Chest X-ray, AP view. Patient: 54 years old, sex M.
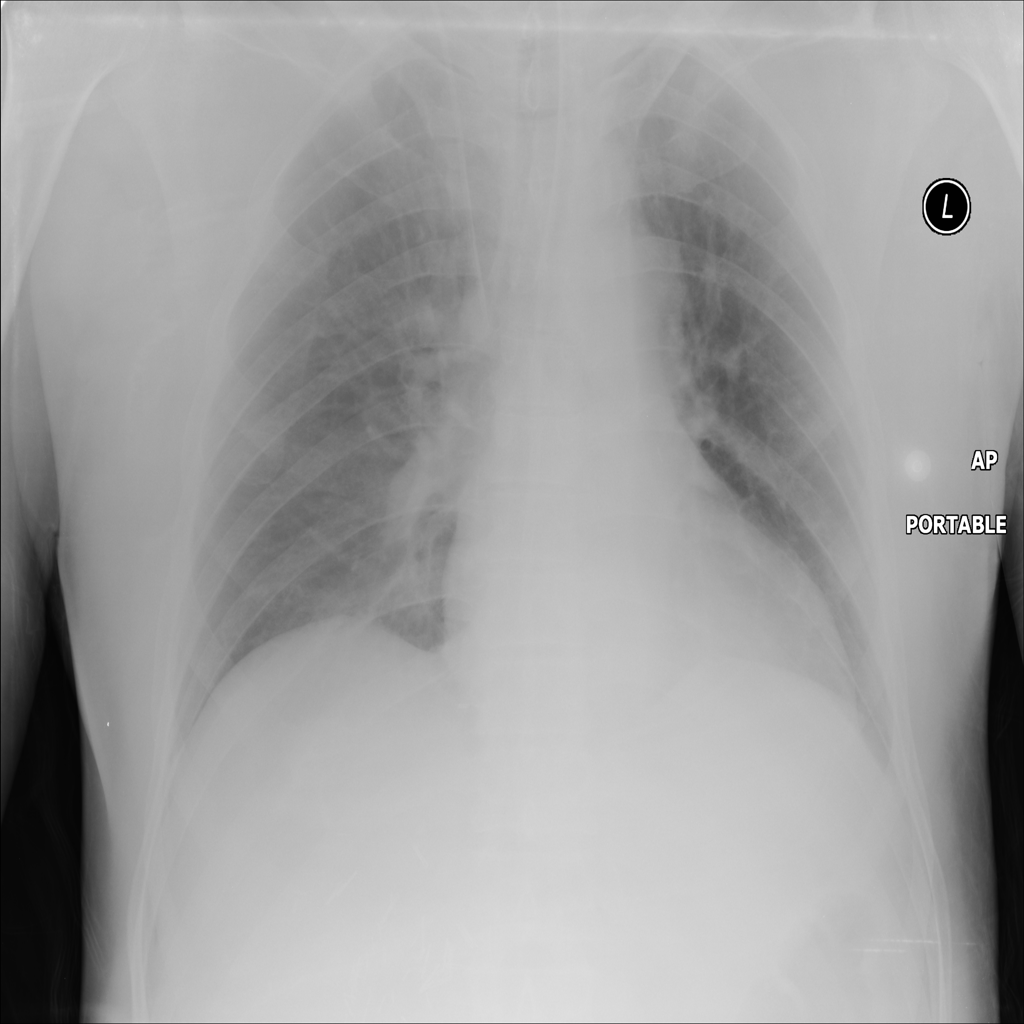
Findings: No Finding